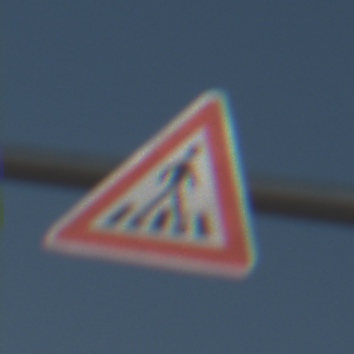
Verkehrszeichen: FussgaengerueberwegLinks
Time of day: MorningAfternoon
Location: Outdoor (Special)
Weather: Clear
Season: NotSpecified
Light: Natural